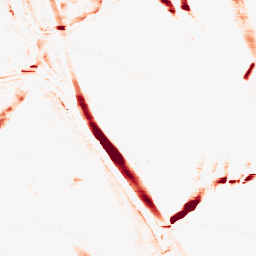
Category: morphological
Decomposition family: morphological_rect
Decomposition parameters: operation: opening
width: 20
height: 3
Upsampling method: sinc_hamming
Upsampling parameters: scale: 2
kernel_size: 8
Upsampling scale: 2